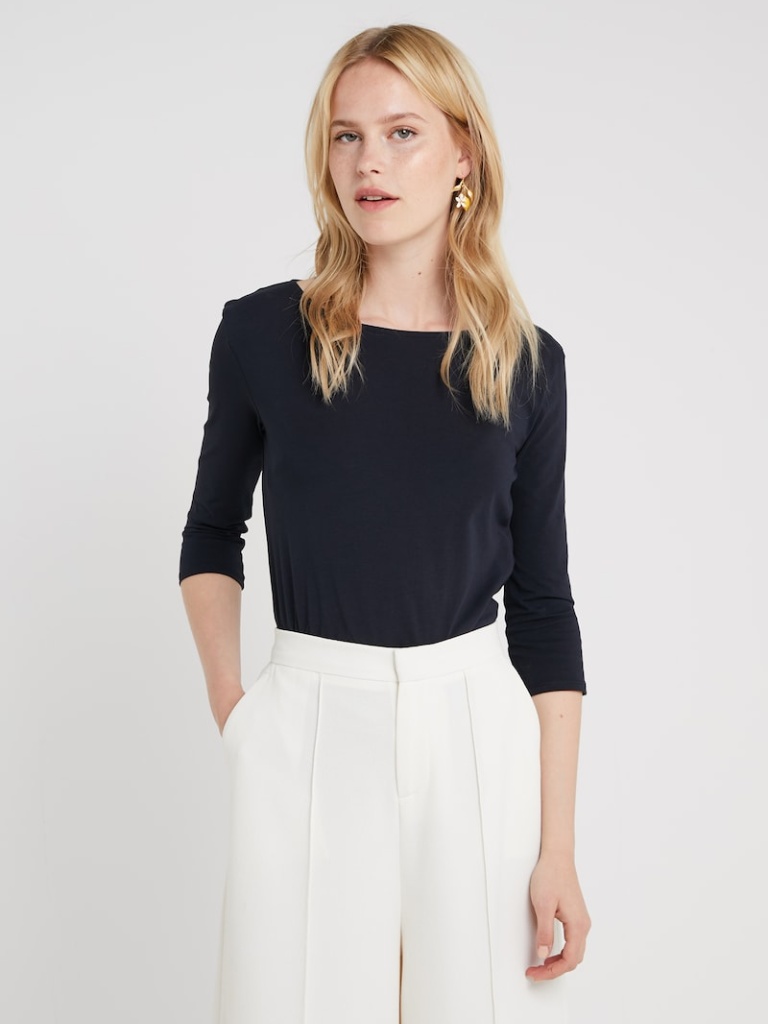
knit tight a long-sleeved with rolled-up sleeves hip length Fully Tucked in boat tunic